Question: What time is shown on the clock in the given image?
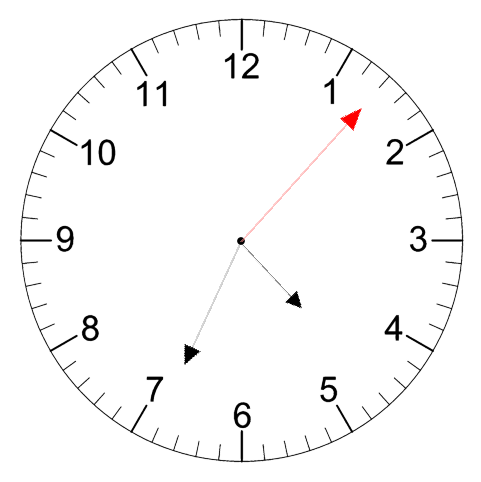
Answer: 04:34:07